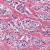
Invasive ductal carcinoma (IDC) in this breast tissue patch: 1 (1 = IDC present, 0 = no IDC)